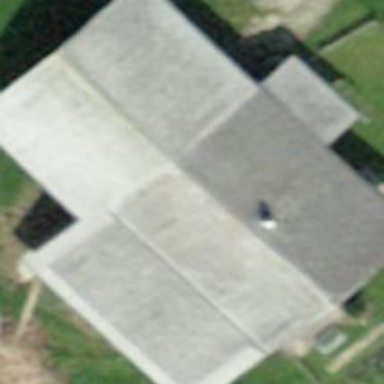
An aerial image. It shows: Cabin.